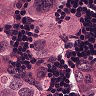
Metastatic tissue present: yes